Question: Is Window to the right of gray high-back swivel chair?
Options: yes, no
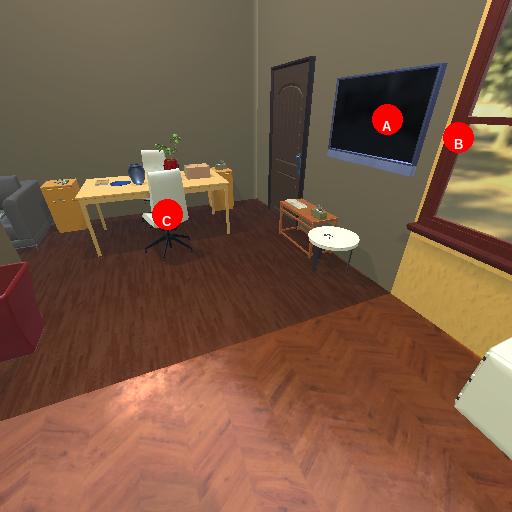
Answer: yes